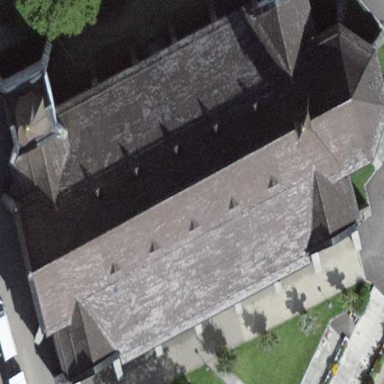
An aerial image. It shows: Church which is place of worship.